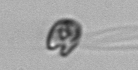
Label: flagellate_morphotype1